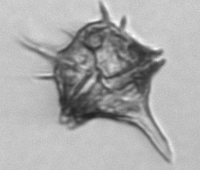
Label: Amylax